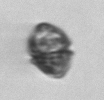
Label: Kryptoperidinium_triquetrum